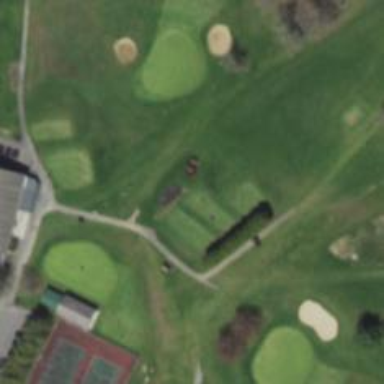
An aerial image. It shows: Grassy area designated as golf tee.